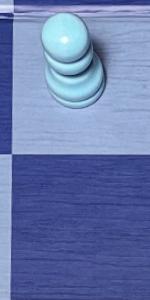
Label: Empty